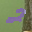
Label: 2